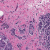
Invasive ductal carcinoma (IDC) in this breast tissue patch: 0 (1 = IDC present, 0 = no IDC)